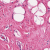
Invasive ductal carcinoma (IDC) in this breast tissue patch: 0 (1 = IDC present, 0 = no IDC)